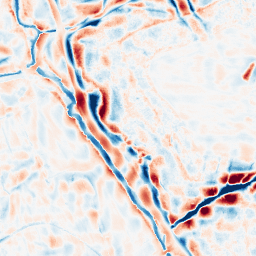
Category: wavelet
Decomposition family: wavelet_biorthogonal
Decomposition parameters: wavelet: bior4.4
level: 4
Upsampling method: quartic
Upsampling parameters: scale: 8
Upsampling scale: 8